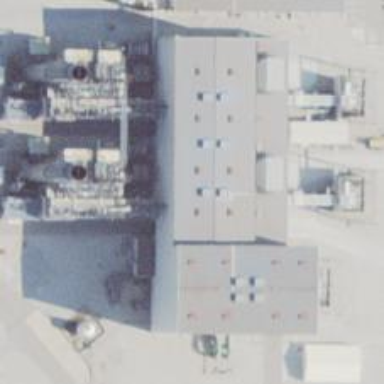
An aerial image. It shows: Gas turbine generator.